Interaction volume radius: 5 \u00c5
Interaction volume height: 15 \u00c5
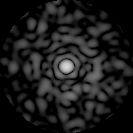
Disorder parameter: 0.8266